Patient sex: F
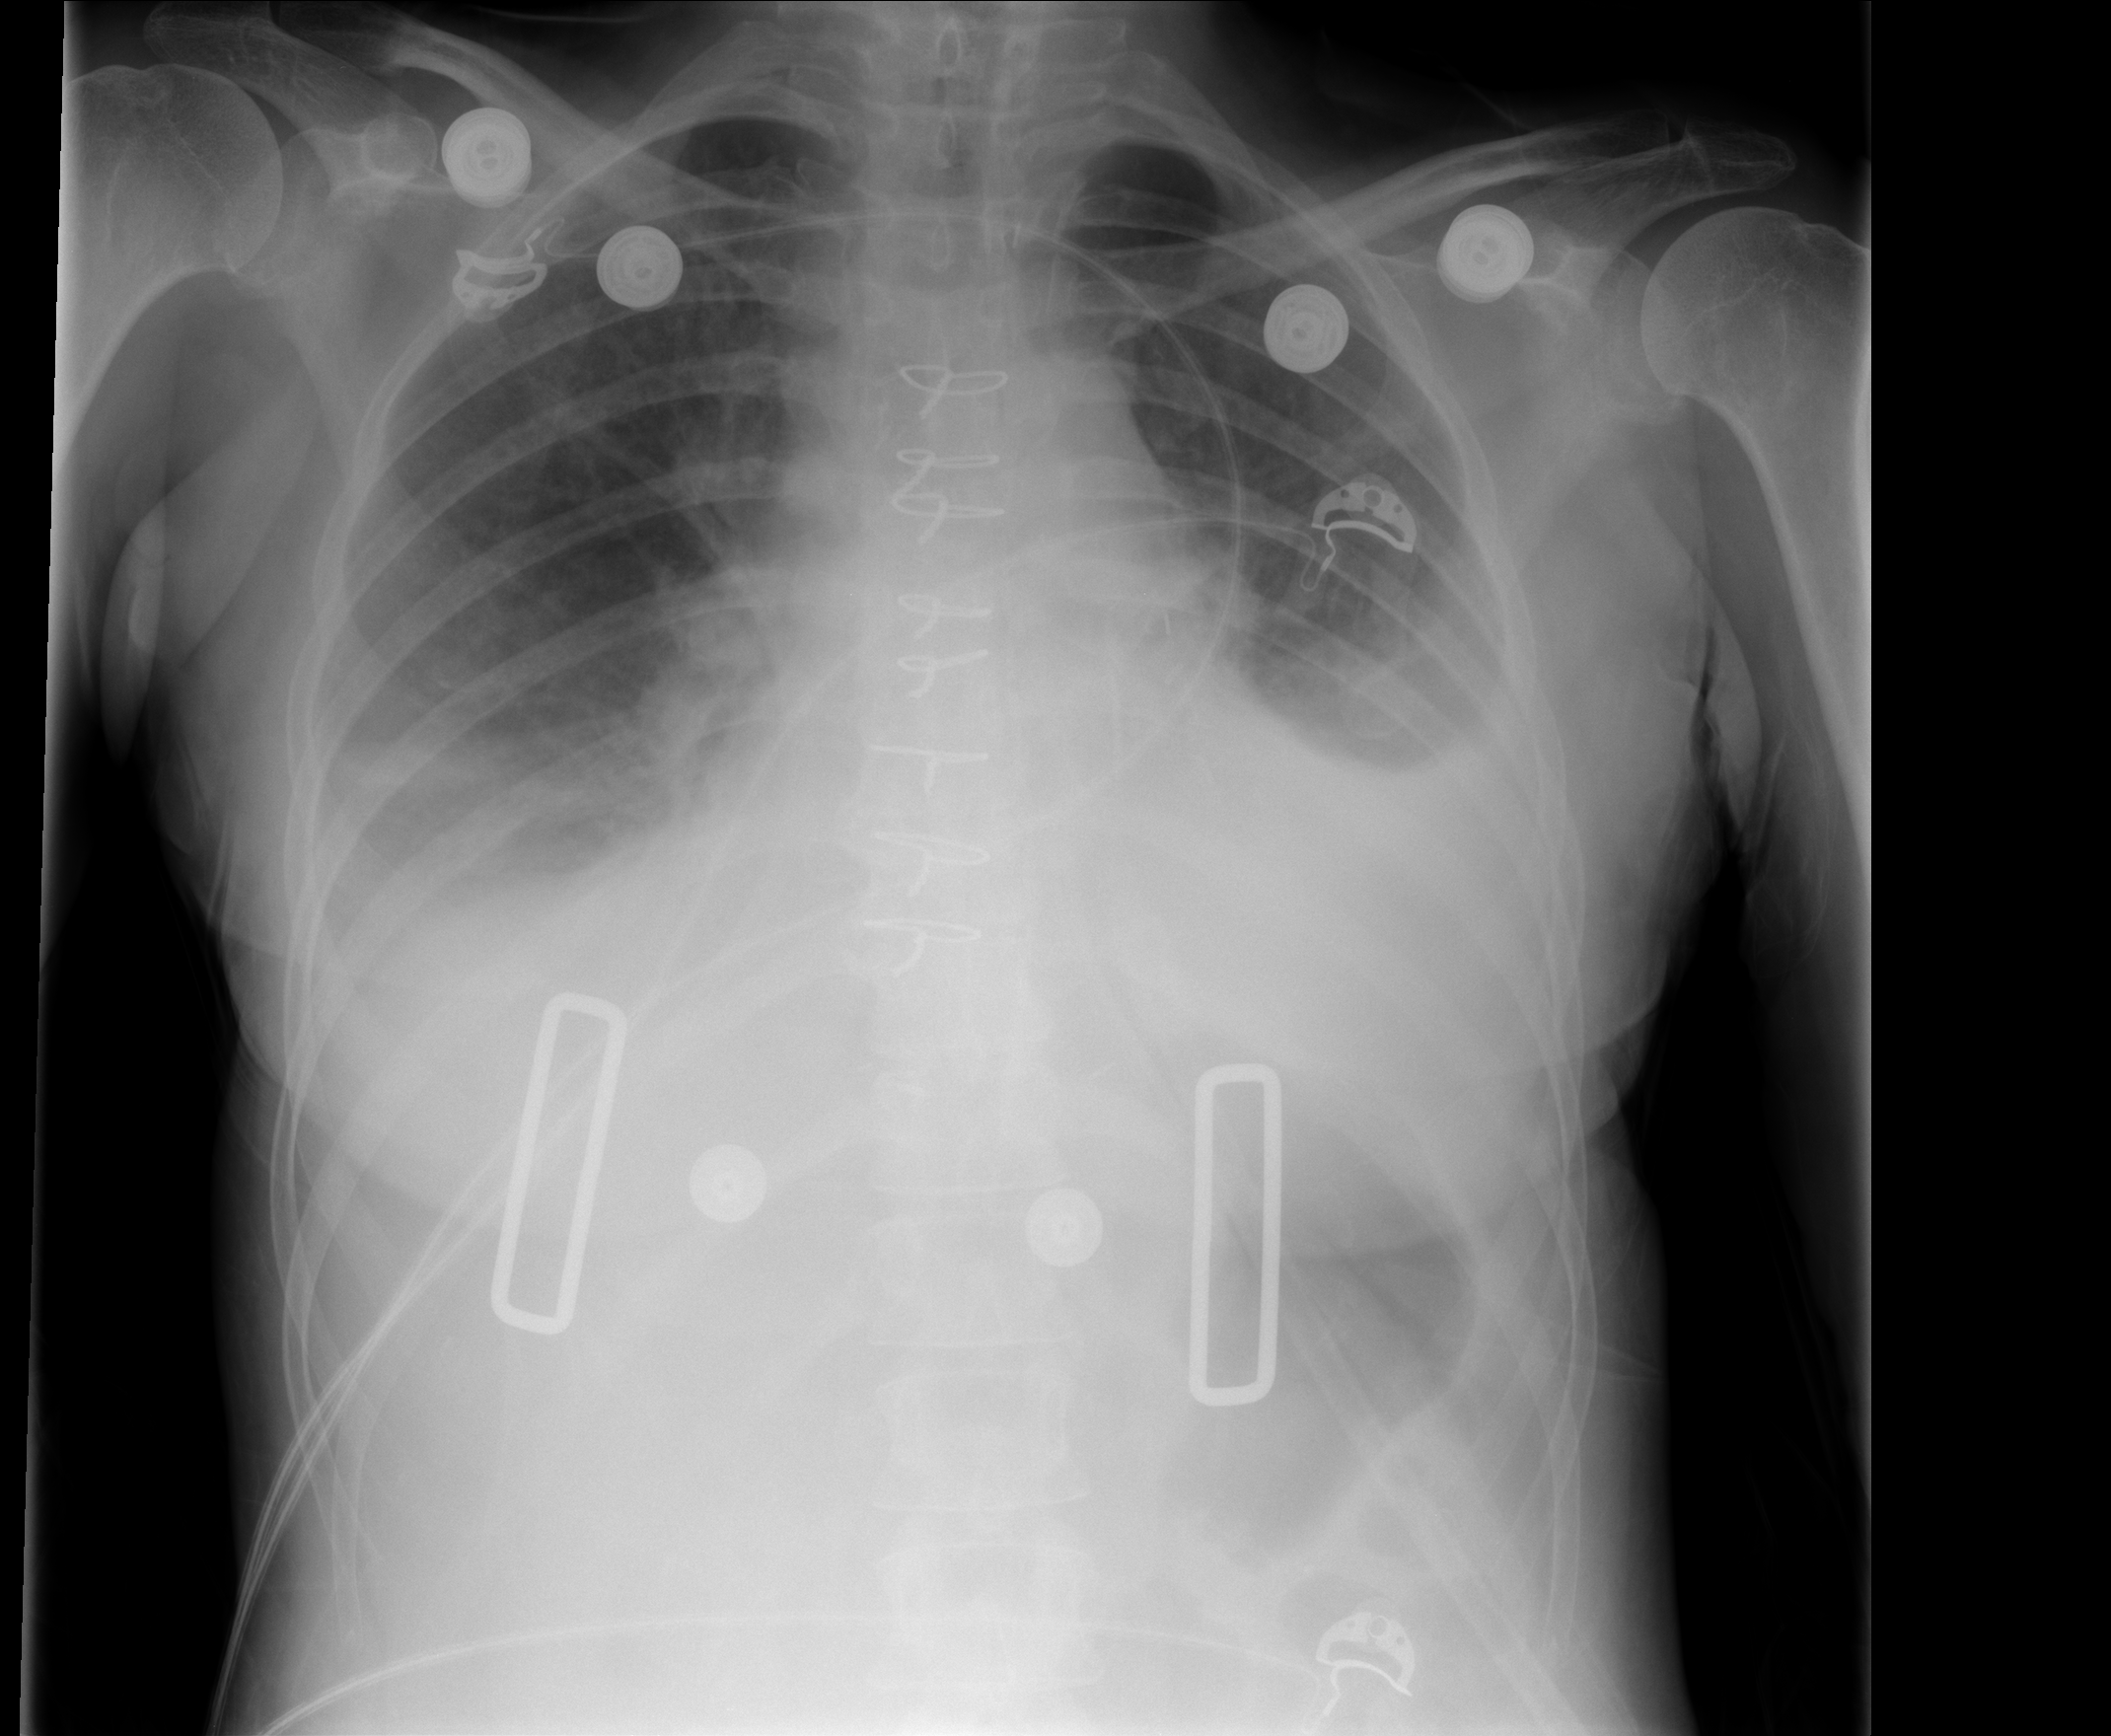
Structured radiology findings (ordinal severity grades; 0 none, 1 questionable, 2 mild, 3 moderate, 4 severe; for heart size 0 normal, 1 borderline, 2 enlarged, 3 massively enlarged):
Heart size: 0
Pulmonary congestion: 0
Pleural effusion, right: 2
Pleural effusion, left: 2
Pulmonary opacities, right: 0
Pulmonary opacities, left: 0
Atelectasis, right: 2
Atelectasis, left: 2